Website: apple
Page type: store-pickup
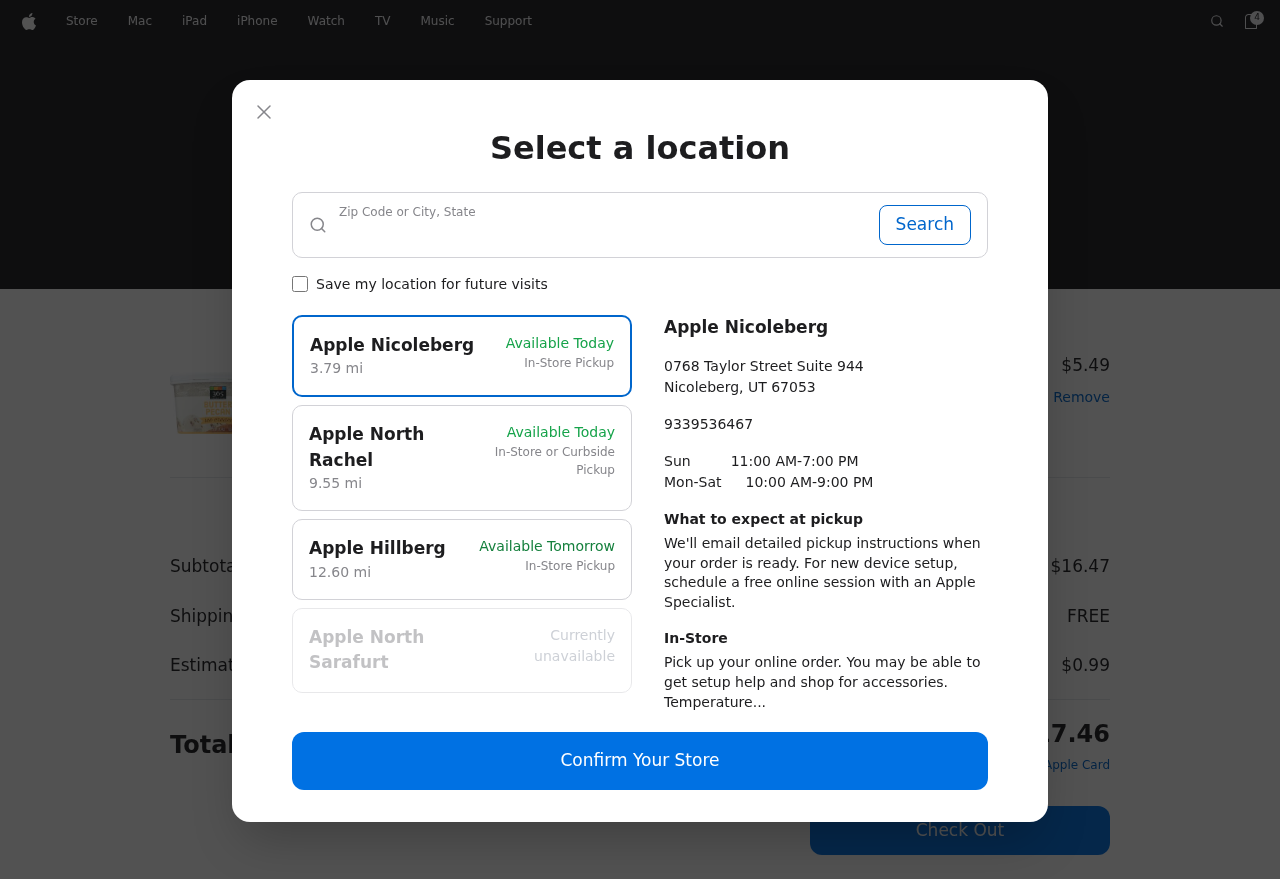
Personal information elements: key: PII_CITY_STATE
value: Mckaytown, UT
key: PII_LOCATION1_CITY
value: Apple Nicoleberg
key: PII_LOCATION1_CITY_STATE_ZIP
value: Nicoleberg, UT 67053
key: PII_LOCATION1_STREET
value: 0768 Taylor Street Suite 944
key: PII_LOCATION2_CITY
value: Apple North Rachel
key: PII_LOCATION3_CITY
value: Apple Hillberg
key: PII_LOCATION4_CITY
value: Apple North Sarafurt
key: PII_PHONE
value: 9339536467
Product elements: key: PRODUCT1_NAME
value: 365 Everyday Value, Butter Pecan Ice Cream, 48 oz (Frozen)
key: PRODUCT1_PRICE
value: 5.49
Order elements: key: ORDER_NUM_ITEMS
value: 4
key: ORDER_TOTAL
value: $17.46
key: ORDER_SUBTOTAL
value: $16.47
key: ORDER_SHIPPING_COST
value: FREE
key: ORDER_TAX
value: $0.99
Search elements: key: SEARCH_CITY_STATE
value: Mckaytown, UT